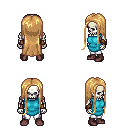
a pixel art fantasy rpg character, male body template, skeleton, teal tunic, white pants, light blonde extra-long hairstyle, cloth bracers, maroon shoes, four views (front, back, left, right), 2x2 character sprite sheet, small pixel art, hard edges, no anti-aliasing